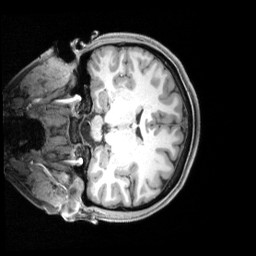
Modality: T1w
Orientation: coronal
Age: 29
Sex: female
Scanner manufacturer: siemens
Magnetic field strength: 3 T
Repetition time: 2.4 s
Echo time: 0.00219 s